八年级 · 度量几何学
麒麟某数学兴趣小组的同学用数学知识测一池塘的长度, 他们所绘如图,

点 $B, F, C$ (点 $F, C$ 之间不能直接测量, 为池塘的长度), 点 $A, D$ 在 $l$ 的异侧,

且 $A B / / D E, \angle A=\angle D$, 测得 $A B=D E$.

(1) 求证: $\triangle A B C \cong \triangle D E F$;

(2) 若 $B E=100 \mathrm{~m}, B F=30 \mathrm{~m}$, 求池塘 $F C$ 的长.
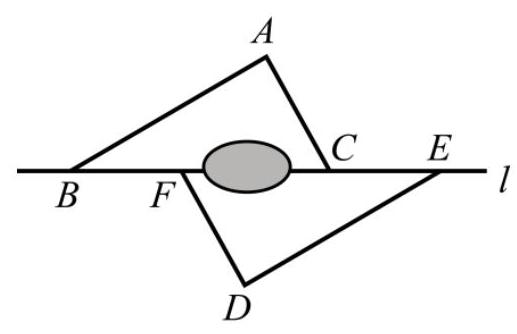
答案: (1) 证明: $\because A B / / D E$,

$\therefore \angle A B C=\angle D E F$,

在 $\triangle A B C$ 与 $\triangle D E F$ 中,

$\left\{\begin{array}{l}\angle A B C=\angle D E F \\ A B=D E \\ \angle A=\angle D\end{array}\right.$

$\therefore \triangle A B C \cong \triangle D E F(\mathrm{ASA}) ;$

(2) 解: $\because \triangle A B C \cong \triangle D E F$

$\therefore B C=E F$

$\therefore B F+F C=E C+F C$,

$\therefore B F=E C$,

$\because B E=100 \mathrm{~m}, B F=30 \mathrm{~m}$
$\therefore F C=100-30-30=40 \mathrm{~m}$.

答: $F C$ 的长是 $40 \mathrm{~m}$